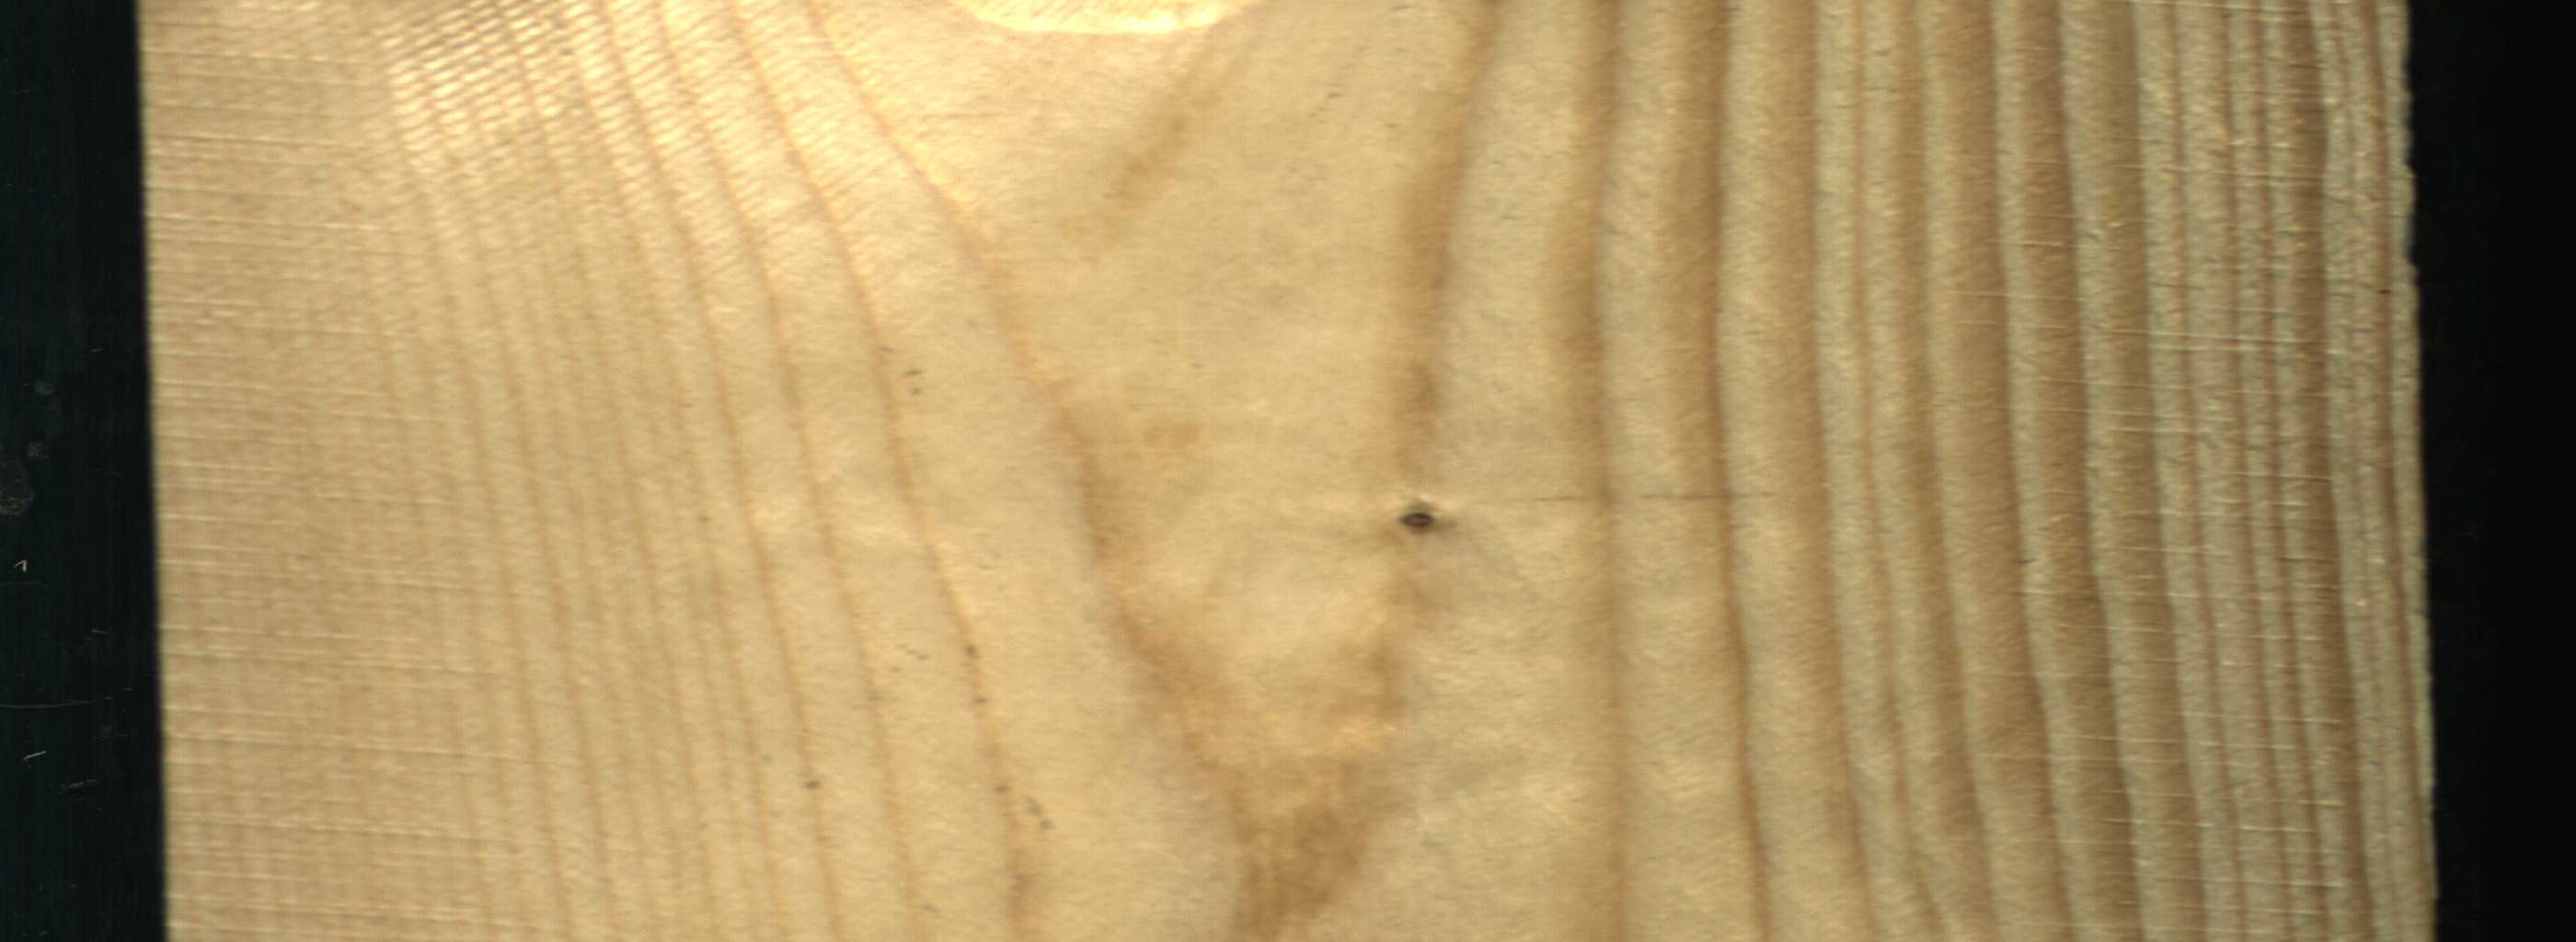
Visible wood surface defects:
Live_Knot